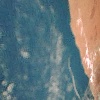
Label: water